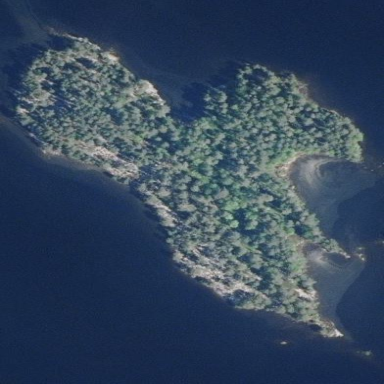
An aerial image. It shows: Islet.